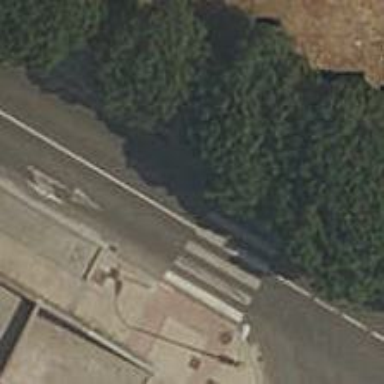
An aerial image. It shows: Zebra crossing on the road.